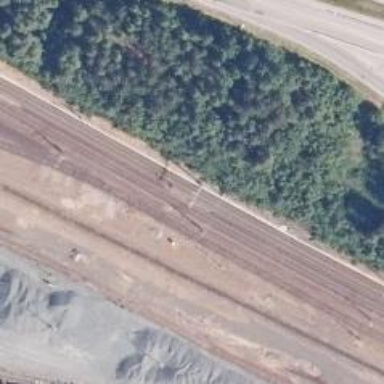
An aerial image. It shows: Railway track with continuous electrified contact lines.